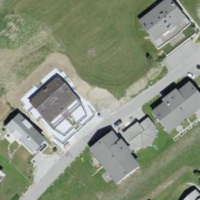
EUNIS habitat code: 24
Species observed at this site:
Oxalis acetosella